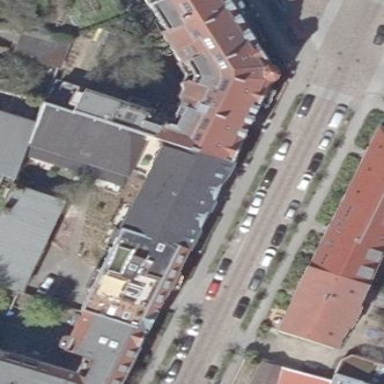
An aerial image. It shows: Unique apartment building with double saltbox roof shape.